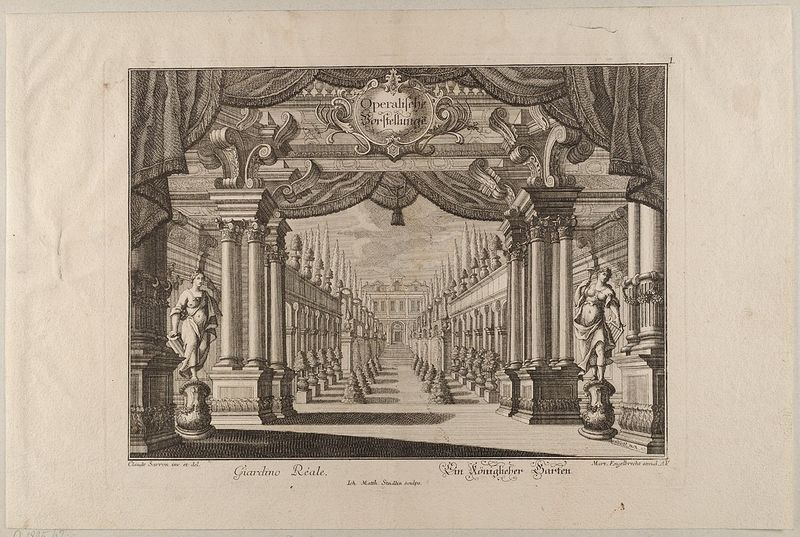
Titel: Ein königlicher Garten, Titelblatt der Folge 'Operalische Vorstellungen', herausgegeben von M. Engelbrecht
Künstler: Claudius Sarron
Standort: Hamburg
Institution: Museum für Kunst und Gewerbe Hamburg
Schlagwörter: bäume, pfeiler, säulen, park, schloss, barock, vorhang, oper, theater, renaissance, garten, skulptur, statue, grafik, graphik, figuren, symmetrie, plastik, fotografie, photographie, symmetrisch, druck, druckgraphik, druckgrafik, radierung, doppelsäulen, tempel, kupferstich, prächtig, bildhauerkunst, parks, reproduktionen, barockzeit, barockzeitalter, druckerzeugnisse, architekturdarstellungen, gärten, säule, bühnenausstattung, bühnenbild, ornamentstich, vorlageblätter